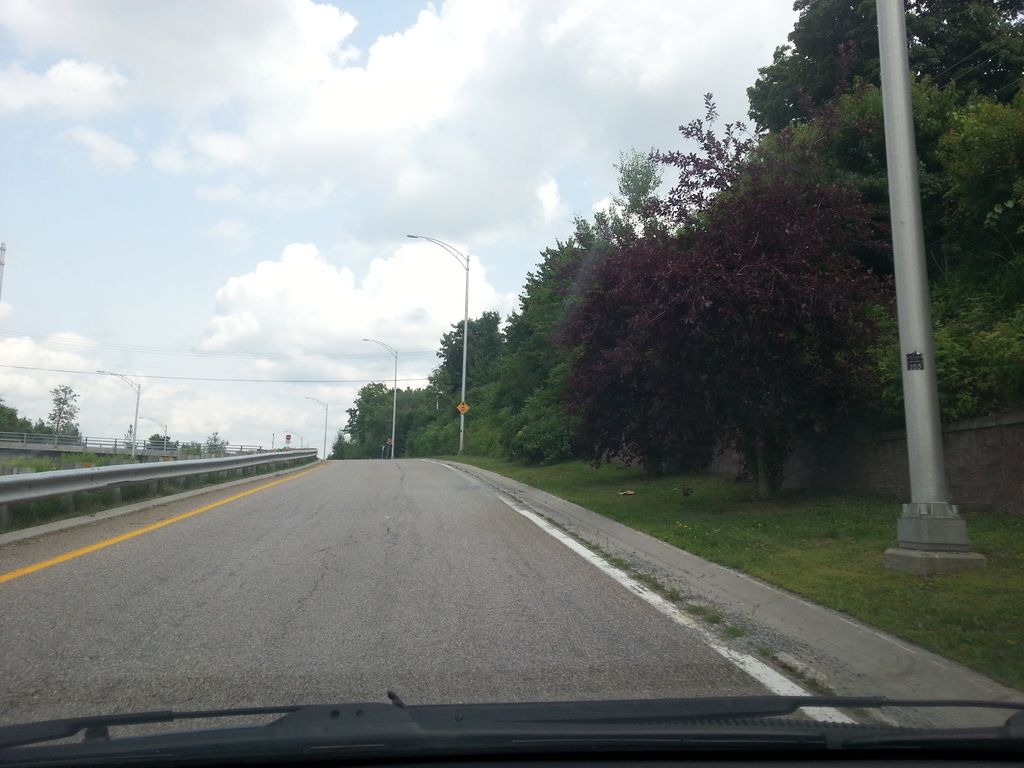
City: ottawa-gatineau